Question: The picture shows the balloon popping problem. You need to pop all the balloons in a certain order. The reward for popping a red balloon is the product of itself and the value on the balloons to the left and right. The reward for popping a gold balloon is doubled, and the reward for popping a black balloon becomes negative. If there is no balloon on the left or right, multiply the value by 1. You only need to find the maximum reward and keep only the final value
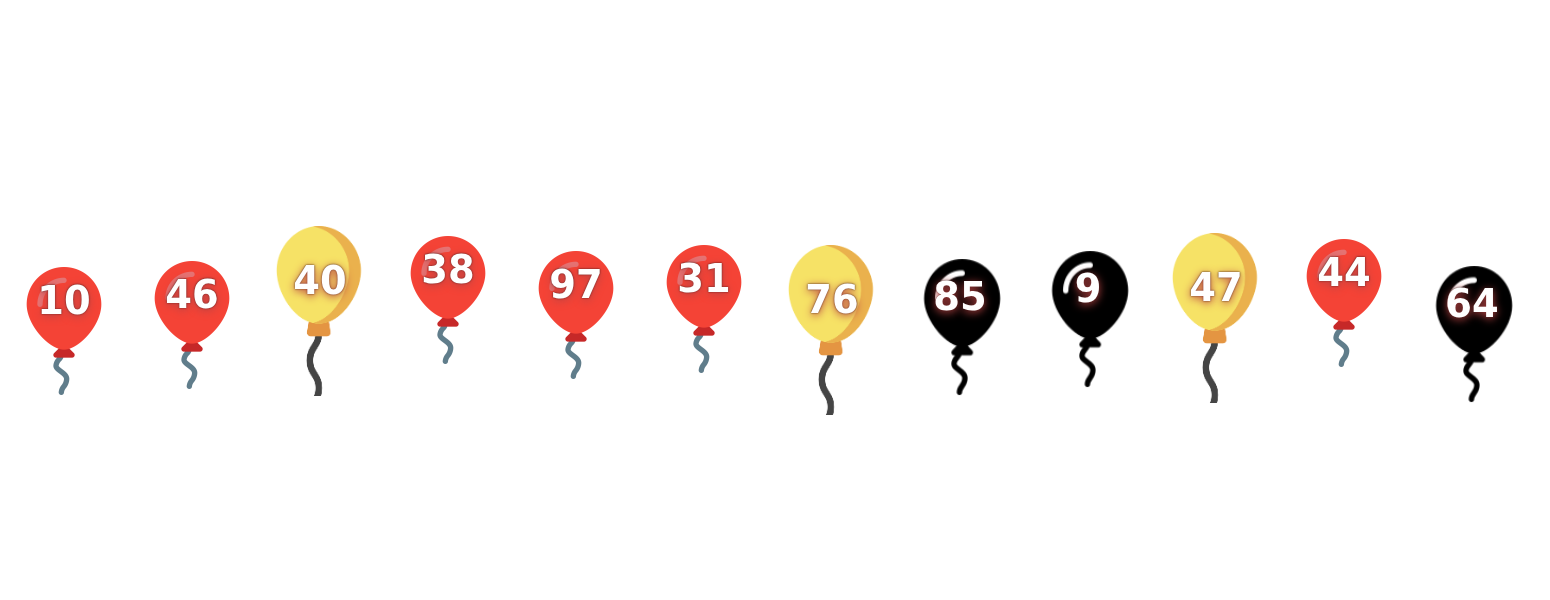
Answer: 3007645